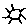
Label: sun